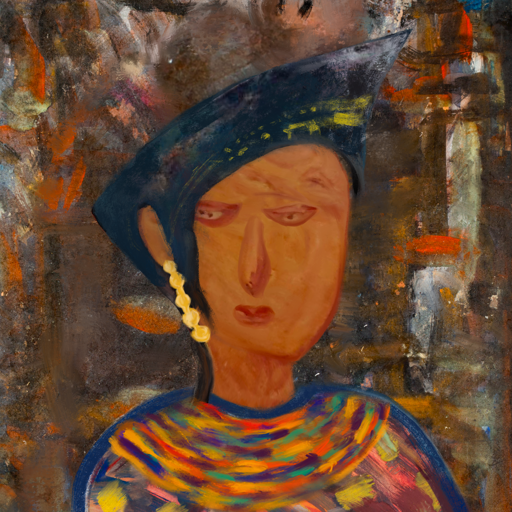
Background: GypsyQueen, Head And Neck Front: Pious_Lady, Face Front: Pious_Lady, Bust: Mother_And_Son_Mother, Hair Front: Blank, Head Accessory: Irani, Second Necklace: An_Impression_2, Necklace: Blank, Baby: Blank